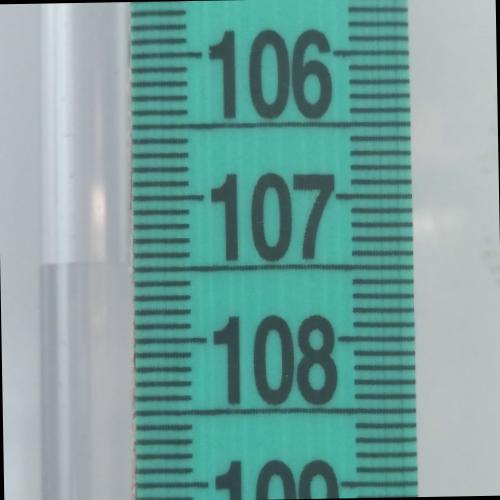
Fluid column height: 107.5 cm